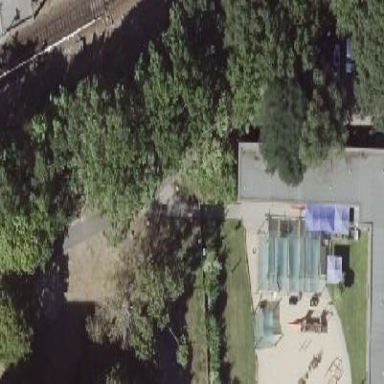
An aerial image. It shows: Kindergarten building.